Question: Should I even be a ListBox?

I'm talking about the Style control, and the Width control. How can I accomplish having these custom items?
Thank you!
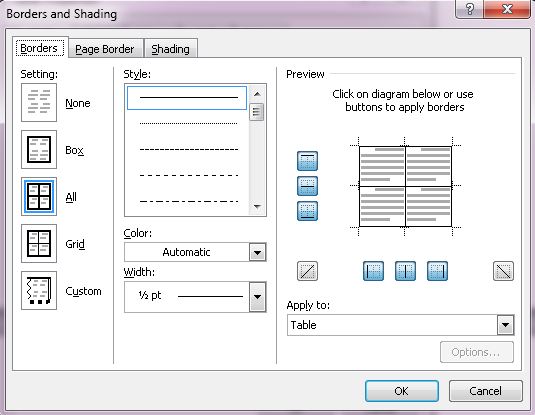
Answer: I think you're trying to do custom drawing in a listbox. In which case the following SO question/ top-rated answer should help:
<URL>